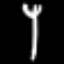
Label: fork